Question: I tried to make a commit using Github for Windows. It said "Commit Failed" and now my git status looks like this...
All files are considered deleted or untracked. But all of the actual files are fine.
How do I fix this?

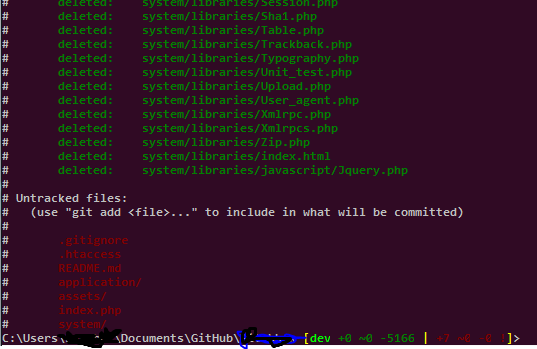
Answer: I typed 'git reset' a few times and now it's back to normal! :D
I also deleted all '.lock' files in the '.git' folder, which I'm not sure was necessary.